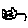
Label: cat